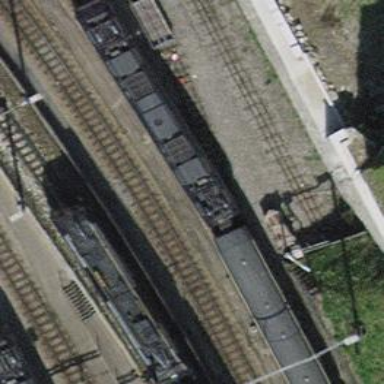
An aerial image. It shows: Narrow-gauge railway with one track passing through service yard. The railway is electrified with contact line.